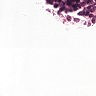
Metastatic tissue present: no